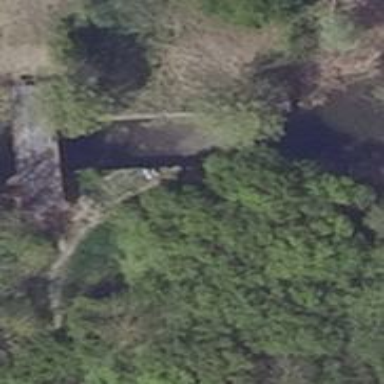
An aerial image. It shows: Lock gate on waterway.